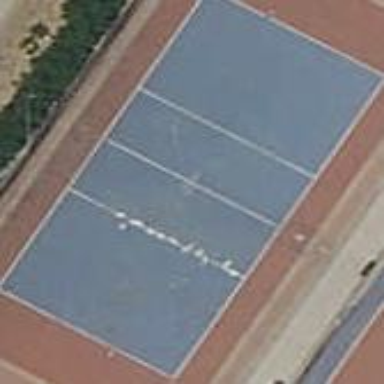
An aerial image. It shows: Volleyball court on leisure land pitch.